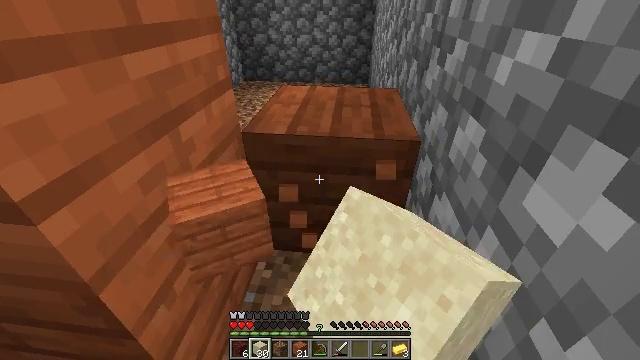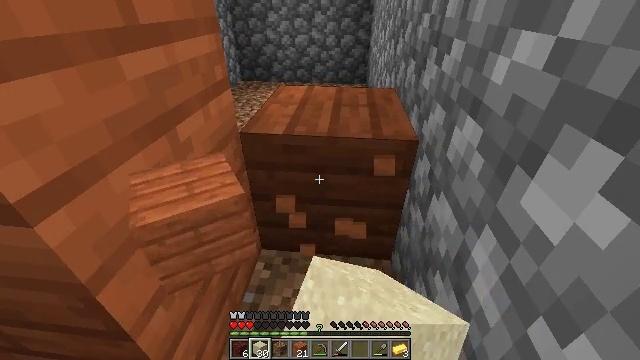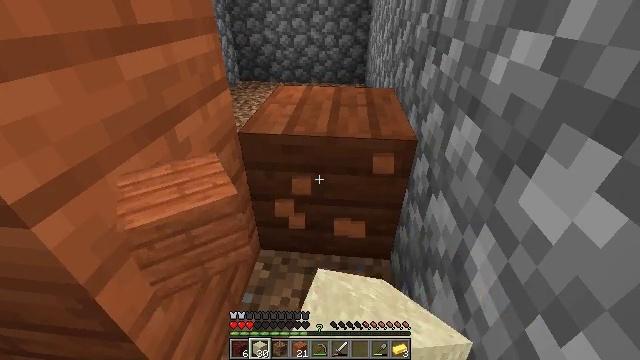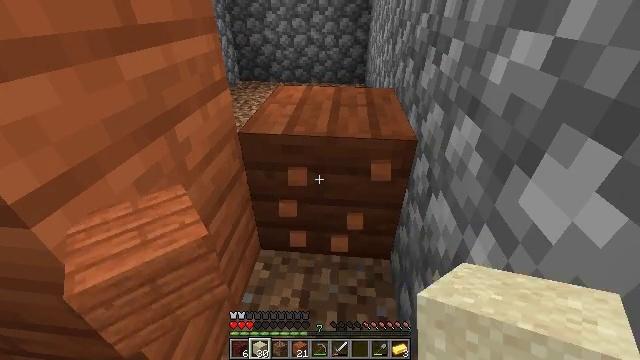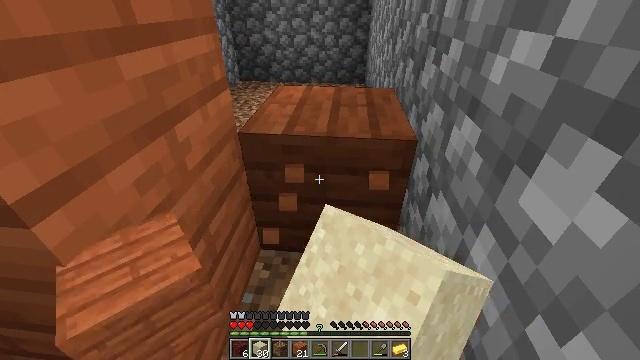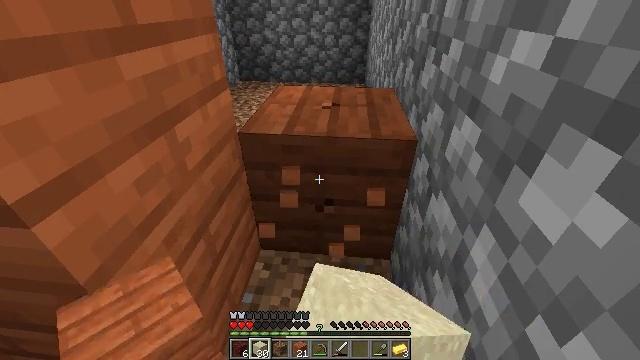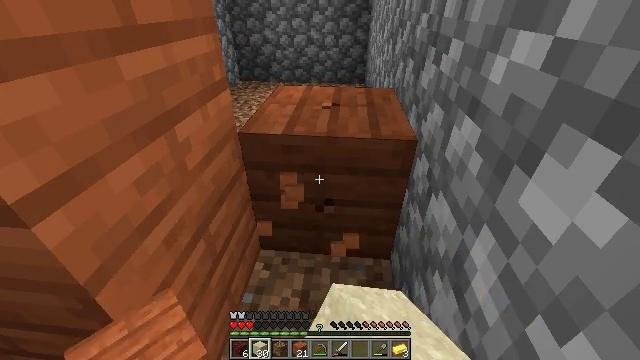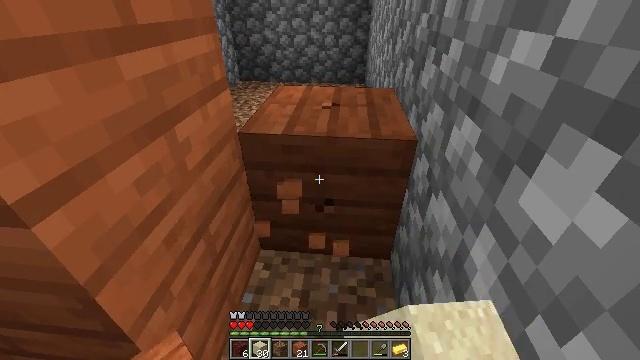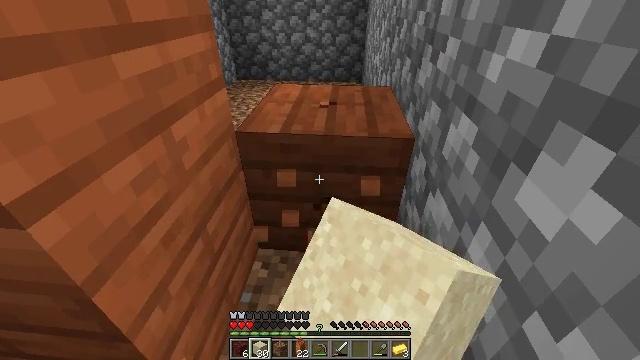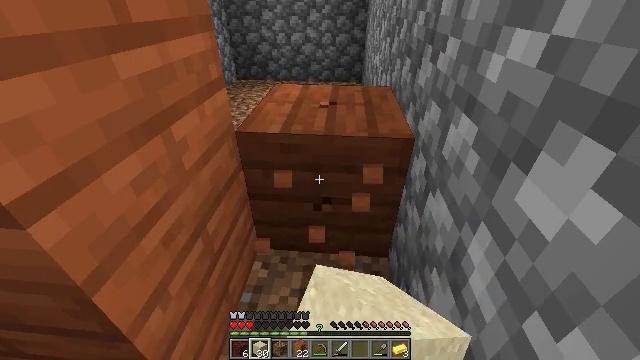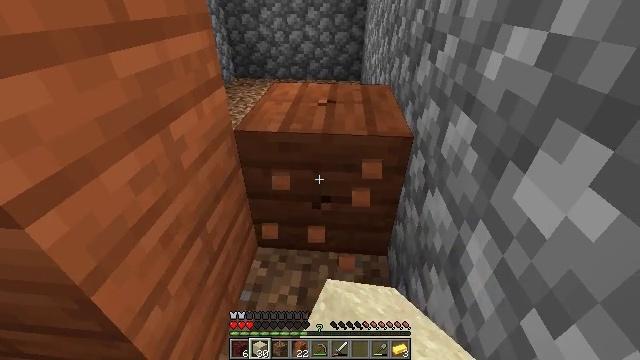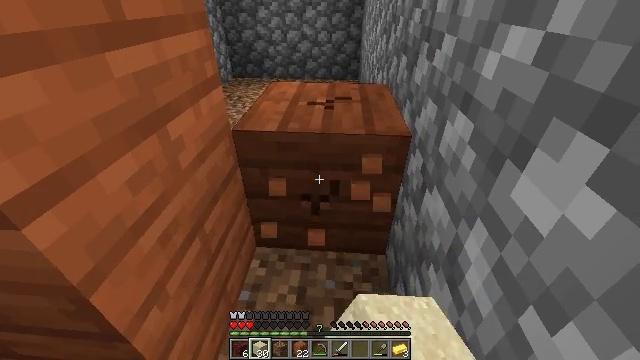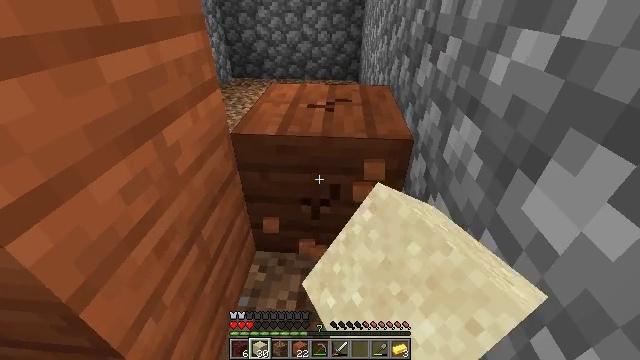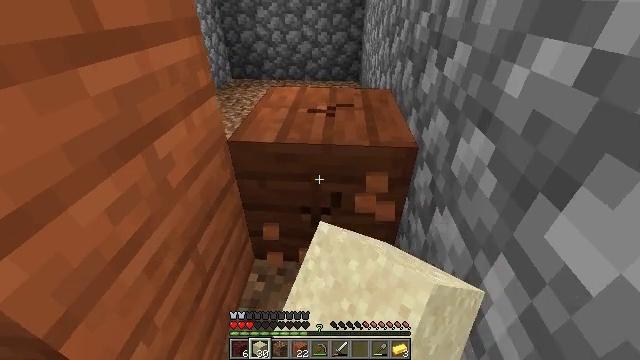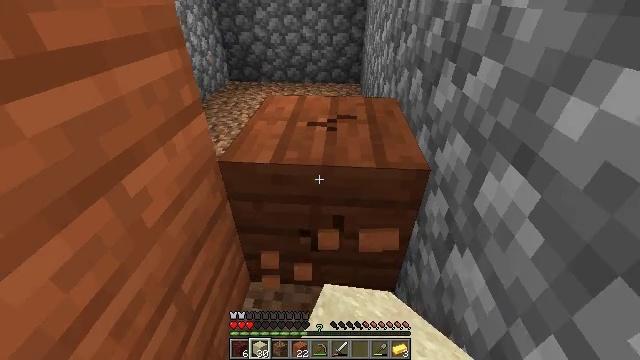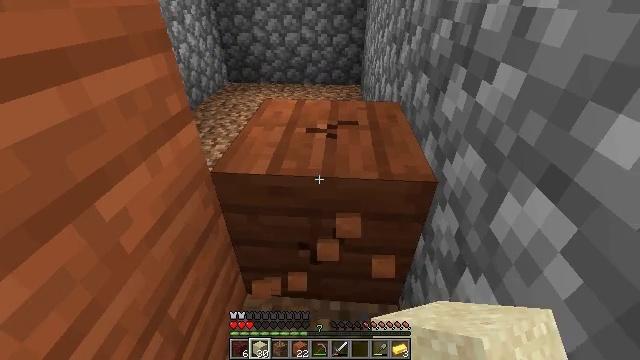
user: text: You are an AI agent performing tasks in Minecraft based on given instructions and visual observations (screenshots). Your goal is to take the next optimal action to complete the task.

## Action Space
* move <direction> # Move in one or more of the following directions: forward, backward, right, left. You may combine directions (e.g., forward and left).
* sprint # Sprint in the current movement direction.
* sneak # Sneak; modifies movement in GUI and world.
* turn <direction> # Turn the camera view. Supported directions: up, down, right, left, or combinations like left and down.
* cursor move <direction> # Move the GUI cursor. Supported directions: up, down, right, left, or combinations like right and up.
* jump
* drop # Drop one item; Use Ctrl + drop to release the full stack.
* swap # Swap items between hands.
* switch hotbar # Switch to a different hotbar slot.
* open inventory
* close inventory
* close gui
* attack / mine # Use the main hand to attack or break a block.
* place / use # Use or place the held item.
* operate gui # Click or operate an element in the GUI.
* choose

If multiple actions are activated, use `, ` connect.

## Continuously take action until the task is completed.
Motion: motion action
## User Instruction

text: Remove acacia planks from a building.
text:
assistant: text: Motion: attack / mine
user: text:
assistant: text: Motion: attack / mine
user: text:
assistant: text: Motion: attack / mine
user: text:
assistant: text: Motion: attack / mine
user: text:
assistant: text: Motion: attack / mine
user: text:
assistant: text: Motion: attack / mine
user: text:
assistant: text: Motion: attack / mine
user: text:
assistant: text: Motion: attack / mine
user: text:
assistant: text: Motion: attack / mine
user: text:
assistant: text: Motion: attack / mine
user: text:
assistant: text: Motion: attack / mine
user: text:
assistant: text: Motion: move forward, attack / mine
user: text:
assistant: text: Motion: move forward, attack / mine
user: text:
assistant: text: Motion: attack / mine
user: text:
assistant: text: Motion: attack / mine
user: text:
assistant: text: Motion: attack / mine
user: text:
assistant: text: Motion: attack / mine
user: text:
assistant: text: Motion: attack / mine
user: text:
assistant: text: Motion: attack / mine
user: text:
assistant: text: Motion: attack / mine
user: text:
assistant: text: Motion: attack / mine
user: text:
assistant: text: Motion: attack / mine
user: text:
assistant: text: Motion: attack / mine
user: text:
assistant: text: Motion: attack / mine
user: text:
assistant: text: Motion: attack / mine
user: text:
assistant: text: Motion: attack / mine
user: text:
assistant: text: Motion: attack / mine
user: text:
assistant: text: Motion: attack / mine
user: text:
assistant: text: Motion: attack / mine
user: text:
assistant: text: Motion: attack / mine